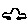
Label: car